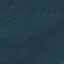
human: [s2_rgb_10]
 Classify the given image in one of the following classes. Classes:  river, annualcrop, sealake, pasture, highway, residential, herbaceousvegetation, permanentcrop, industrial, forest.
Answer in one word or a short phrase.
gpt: Forest